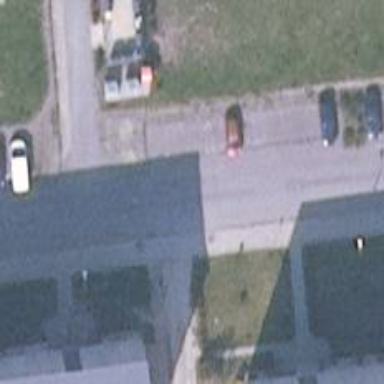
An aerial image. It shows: Residential road with perpendicular parking lanes on the left side.